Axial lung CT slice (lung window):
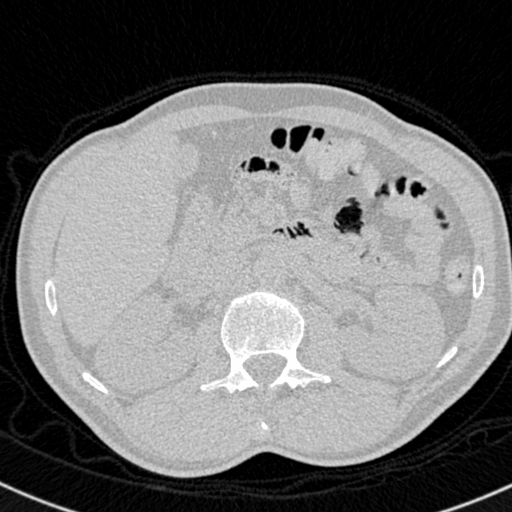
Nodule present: no